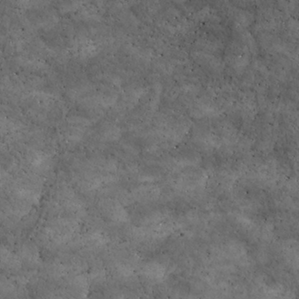
Label: non_frost